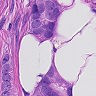
Metastatic tissue present: yes